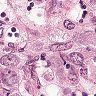
Metastatic tissue present: yes